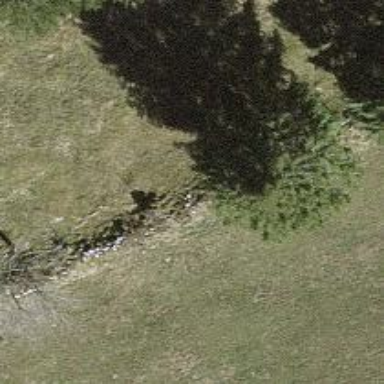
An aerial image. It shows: Dry stone wall barrier.